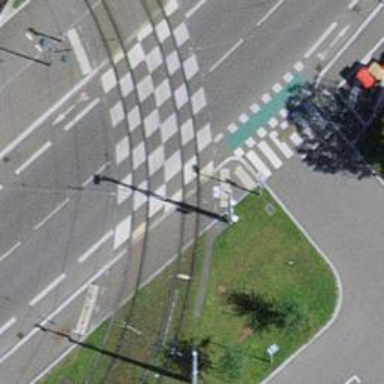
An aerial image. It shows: Crossing for the railway.